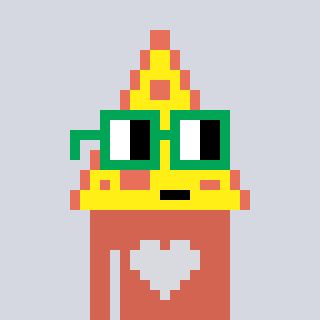
a pixel art character with square green glasses, a pizza-shaped head and a peachy-colored body on a cool background